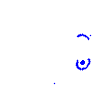
Particle: kaon